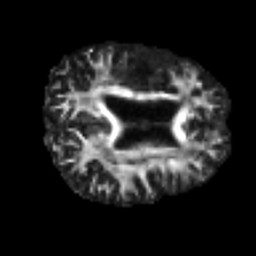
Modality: FA
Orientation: axial
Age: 61
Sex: male
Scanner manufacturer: siemens
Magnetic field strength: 3 T
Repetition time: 4.999 s
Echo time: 0.07946 s